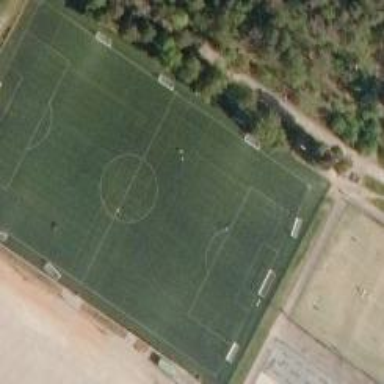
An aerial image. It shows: Soccer pitch designated for leisure and sports activities.